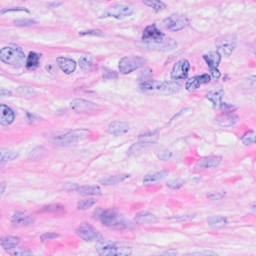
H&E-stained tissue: Breast